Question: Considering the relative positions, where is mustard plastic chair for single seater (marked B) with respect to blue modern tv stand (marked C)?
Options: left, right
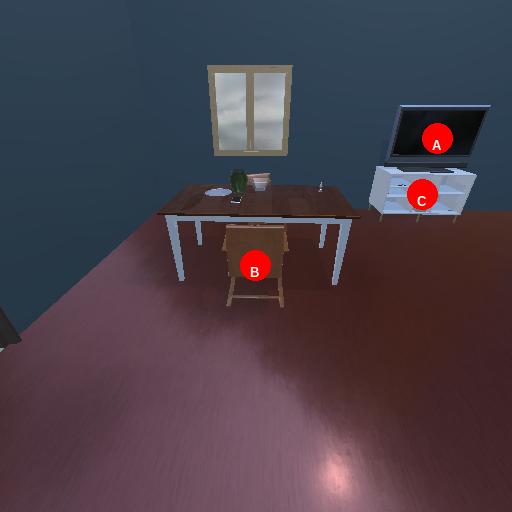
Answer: left